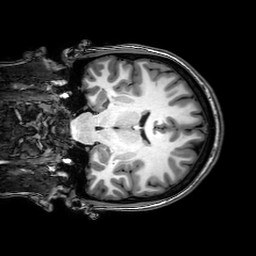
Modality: T1w
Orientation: coronal
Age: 20
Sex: female
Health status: healthy
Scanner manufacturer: philips
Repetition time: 0.008116 s
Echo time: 0.00372 s